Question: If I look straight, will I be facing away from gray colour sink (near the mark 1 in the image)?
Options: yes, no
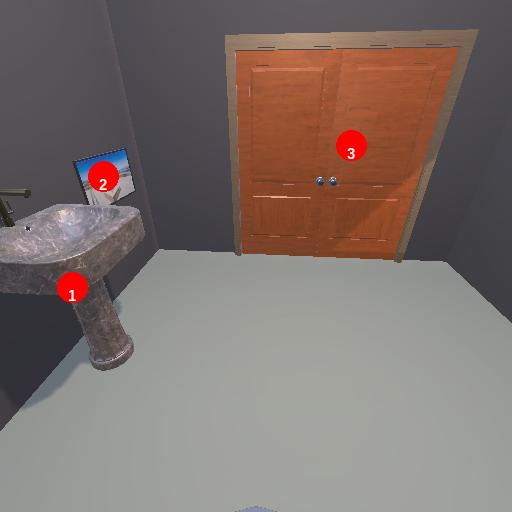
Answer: yes